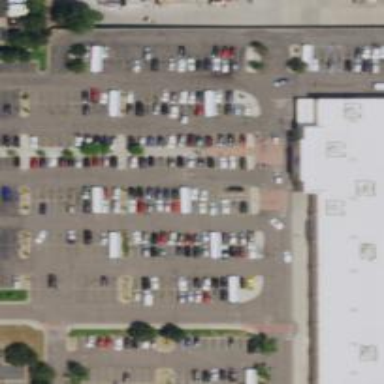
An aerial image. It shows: Parking space.